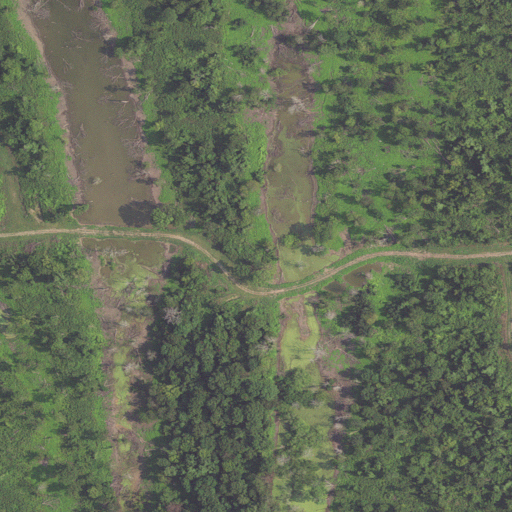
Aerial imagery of island in Arkansas named Island Number 82 containing woody wetlands, herbaceous wetlands, and open water